Question: We're currently developing a game involving graphs (nodes connected by edges), and we want to be able to move the nodes around. We have the nodes moving (responding to touch), but when the edges (initialized with .png images) are re-rendered as a result of the nodes moving, they look jagged. We've tried playing around with Aliasing and Anti-Aliasing, but the edges are jagged regardless of what we do.
Here's where we initialize the edge images (with image file):
'''
-(id) initWithSet:(int)setNum Level:(int) levelNum
{
if( (self=[super init]) ) {
<code omitted>
for (NSArray *e in self.level.targetGraph) {
<code omitted>
CCSprite *edgeOutline = [CCSprite spriteWithFile:@"EdgeOutline.png"];
[edgeOutline setPosition:ccp((ax+bx)/2, (ay+by)/2)];
edgeOutline.scaleX = (dist * edgeOutline.scaleX)/edgeOutline.contentSize.width;
edgeOutline.scaleY = (self.nodeSize * 0.5 * edgeOutline.scaleY)/edgeOutline.contentSize.height;
edgeOutline.rotation = -angle;
[outlines addChild:edgeOutline];
CCSprite *edgeFill = [CCSprite spriteWithFile:@"EdgeFill.png"];
[edgeFill setPosition:ccp((ax+bx)/2, (ay+by)/2)];
edgeFill.scaleX = (dist * edgeFill.scaleX)/edgeFill.contentSize.width;
edgeFill.scaleY = (self.nodeSize * 0.4 * edgeFill.scaleY)/edgeFill.contentSize.height;
edgeFill.rotation = -angle;
[fills addChild:edgeFill];
}
return self;
}
'''
And here's where we update the edge drawings (using the second half of the nextFrame method):
'''
- (void) nextFrame:(ccTime)dt {
for (NSArray *e in self.level.graph) {
CCSprite *a = [self.graphNodeOutlines objectForKey:[e objectAtIndex:0]];
double ax = a.position.x;
double ay = a.position.y;
CCSprite *b = [self.graphNodeOutlines objectForKey:[e objectAtIndex:1]];
double bx = b.position.x;
double by = b.position.y;
double dx = ax-bx;
double dy = ay-by;
double angle = 90;
if (dx != 0) {
angle = atan2(ay-by, ax-bx)*180/M_PI;
}
double dist = sqrt(dx*dx+dy*dy);
//TODO: get anti-aliasing to work in this next part!
CCSprite *edgeOutline = [self.graphEdgeOutlines objectForKey:e];
[edgeOutline setPosition:ccp((ax+bx)/2, (ay+by)/2)];
edgeOutline.scaleX = (dist)/edgeOutline.contentSize.width;
edgeOutline.scaleY = (self.nodeSize * 0.25)/edgeOutline.contentSize.height;
edgeOutline.rotation = -angle;
//The line we hoped would fix the jagged edge problem.
[[edgeOutline texture] setAntiAliasTexParameters];
CCSprite *edgeFill = [self.graphEdgeFills objectForKey:e];
[edgeFill setPosition:ccp((ax+bx)/2, (ay+by)/2)];
edgeFill.scaleX = (dist)/edgeFill.contentSize.width;
edgeFill.scaleY = (self.nodeSize * 0.2)/edgeFill.contentSize.height;
edgeFill.rotation = -angle;
//The (same) line we hoped would fix the jagged edge problem.
[[edgeFill texture] setAntiAliasTexParameters];
}
}
'''
We're using Cocos2D v2.0 and XCode v4.5.
Any help would be greatly appreciated. Thank you!
UPDATE: A picture showing the issue:

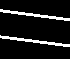
Answer: I have a solution! Follow the "Adding a MainWindow.xib" section of this tutorial: <URL>
Somehow, handing some of the graphics responsibility over to UIKit solves the problem. Ray is my savior.
EDIT: This only seems to fix the problem on the ipad. No idea why.
EDIT 2: Ignore all that; all antialiasing had something to do the simulator scaling. Instead, help me figure out what this post means: <URL>